Question: I can't seem to solve this one by myself.
I have 3 widgets in my wxPython Frame. Two stacked horizontaly and one below them. Here is the code:
'''
import wx
class MyFrame(wx.Frame):
def __init__(self, parent, id=wx.ID_ANY, title="", pos=wx.DefaultPosition, size=wx.DefaultSize, style=wx.DEFAULT_FRAME_STYLE, name="MyFrame"):
super(MyFrame, self).__init__(parent, id, title, pos, size, style, name)
panel1 = wx.Panel(self, -1)
boxV = wx.BoxSizer(wx.VERTICAL)
boxH1 = wx.BoxSizer(wx.HORIZONTAL)
boxH2 = wx.BoxSizer(wx.HORIZONTAL)
combo = wx.ComboBox(panel1, -1, size=(200, -1), choices=['A', 'B', 'C'], style=wx.CB_READONLY, value="Izberite COM vrata")
button = wx.Button(panel1, -1, size=(100, -1), label="Connect")
boxH1.Add(combo, 1, wx.ALL, 10);
boxH1.Add(button, 1, wx.ALL, 10)
boxH2.Add(wx.TextCtrl(self, -1), 1, wx.EXPAND)
boxV.Add(boxH1, 0)
boxV.Add(boxH2, 1, wx.EXPAND)
panel1.SetSizer(boxH1);
self.SetSizer(boxV);
class MyApp(wx.App):
def OnInit(self):
self.frame = MyFrame(None, title="Simulation")
self.SetTopWindow(self.frame)
self.frame.Show()
return True
if __name__ == '__main__':
app = MyApp(0)
app.MainLoop()
'''
As I see it, this should work. And it does... sort of... if i manualy set the size of the panel it will expand and it will look ok. But it should expand automaticaly. i have made a screenshot to see what I am talking about:

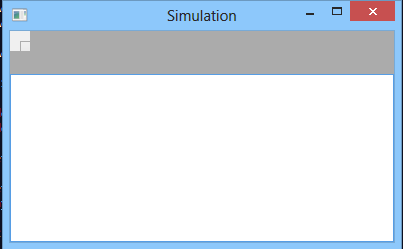
Answer: You could change these 3 lines:
'''
boxV.Add(boxH1, 0, wx.EXPAND)
boxV.Add(boxH2, 1, wx.EXPAND)
panel1.SetSizerAndFit(boxH1);
'''
SetSizerAndFit let the panel figure out dimensions by itself.